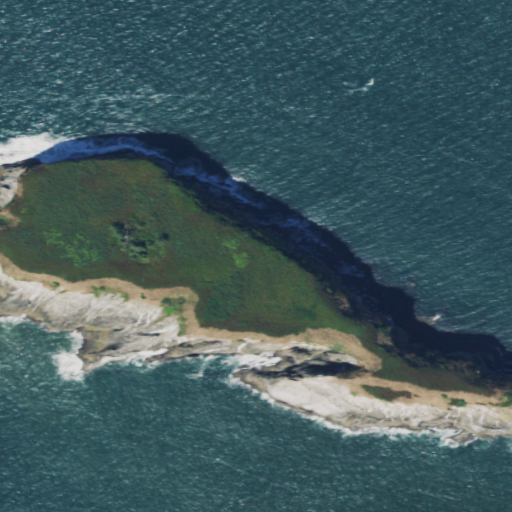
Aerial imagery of island in Washington named Alexander Island containing open water, shrub, barren land, evergreen forest, herbaceous wetlands, and grassland